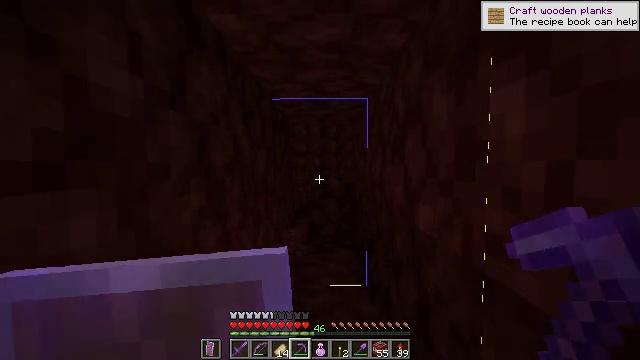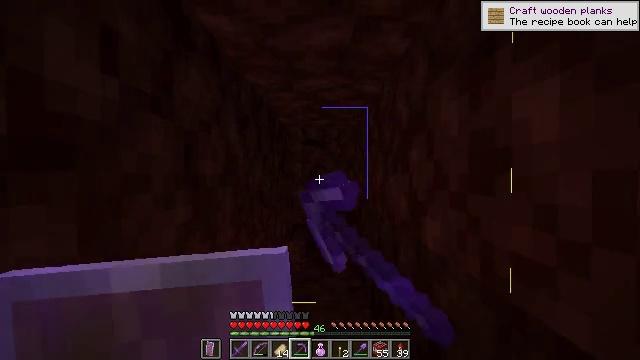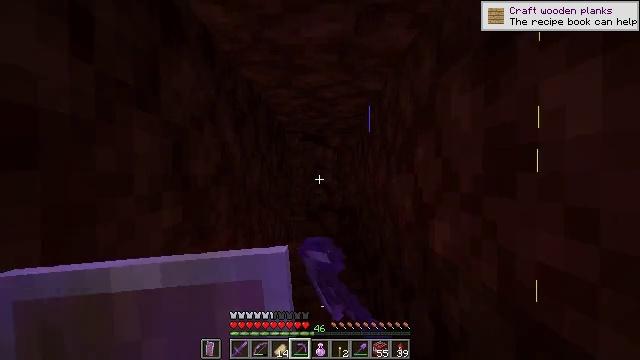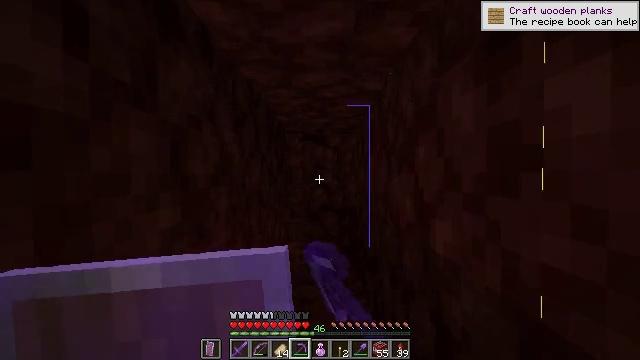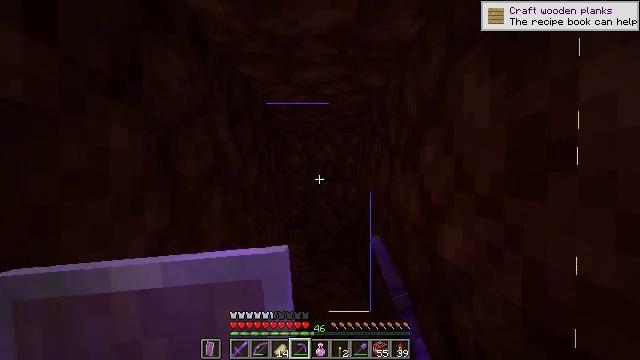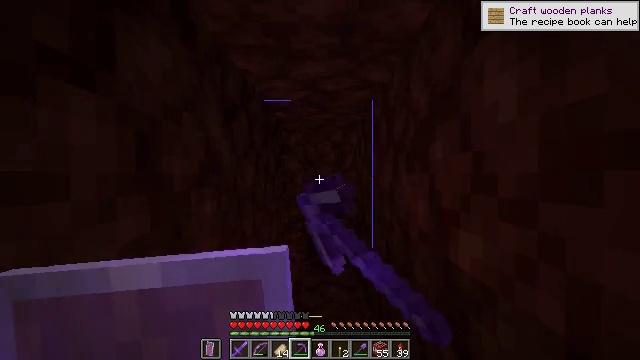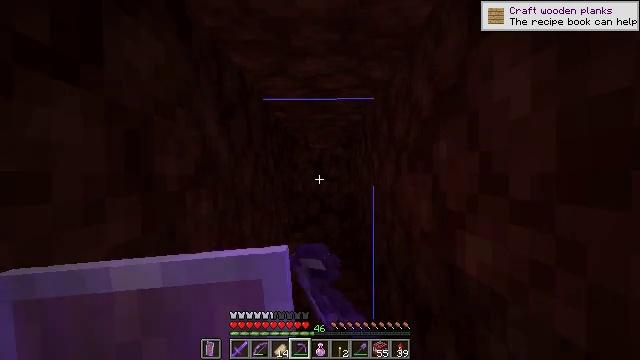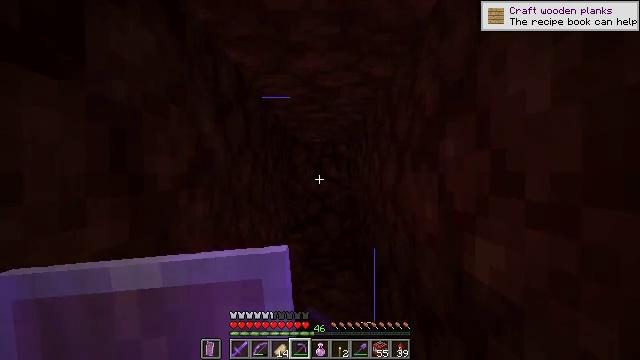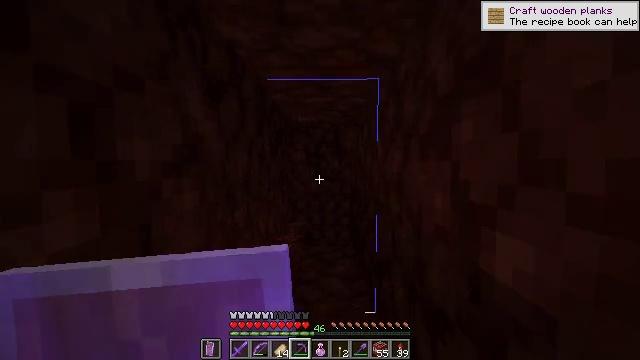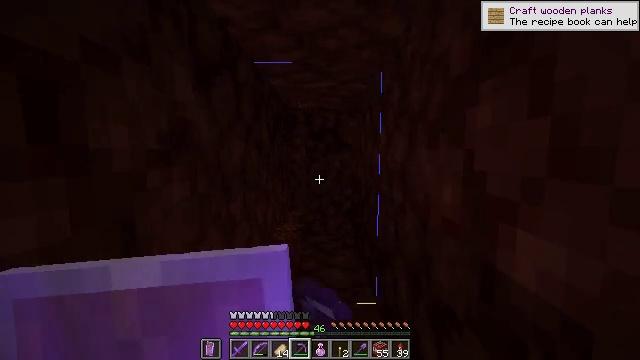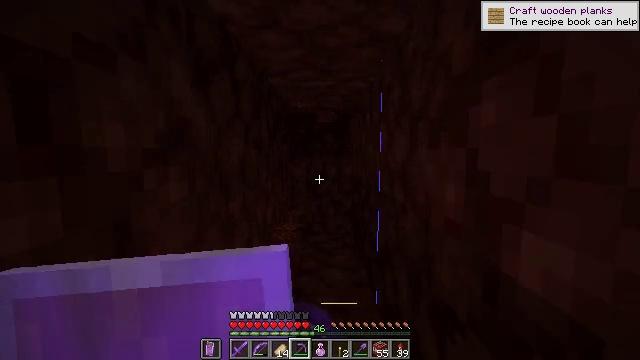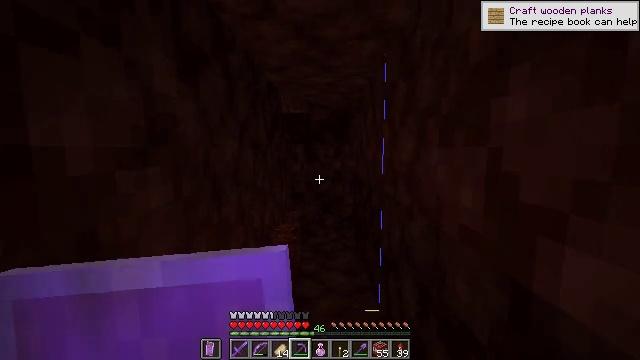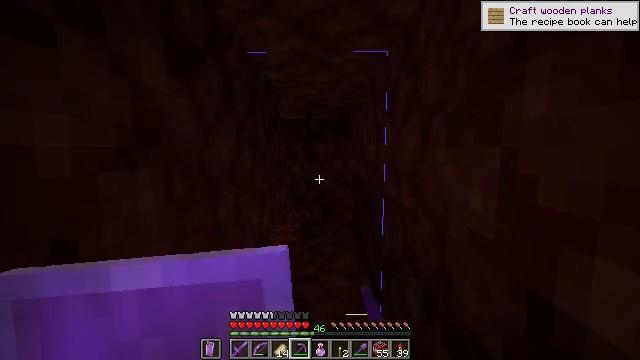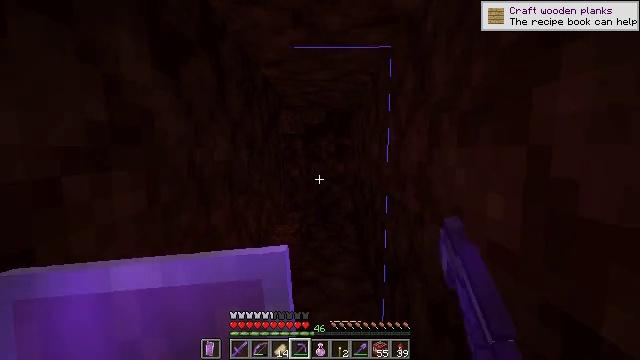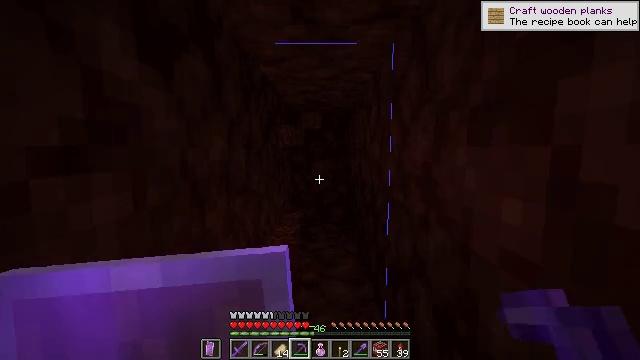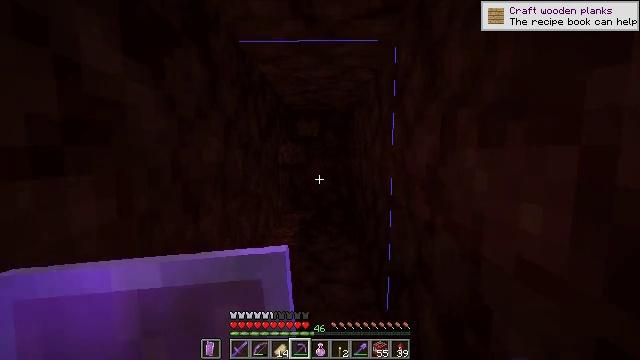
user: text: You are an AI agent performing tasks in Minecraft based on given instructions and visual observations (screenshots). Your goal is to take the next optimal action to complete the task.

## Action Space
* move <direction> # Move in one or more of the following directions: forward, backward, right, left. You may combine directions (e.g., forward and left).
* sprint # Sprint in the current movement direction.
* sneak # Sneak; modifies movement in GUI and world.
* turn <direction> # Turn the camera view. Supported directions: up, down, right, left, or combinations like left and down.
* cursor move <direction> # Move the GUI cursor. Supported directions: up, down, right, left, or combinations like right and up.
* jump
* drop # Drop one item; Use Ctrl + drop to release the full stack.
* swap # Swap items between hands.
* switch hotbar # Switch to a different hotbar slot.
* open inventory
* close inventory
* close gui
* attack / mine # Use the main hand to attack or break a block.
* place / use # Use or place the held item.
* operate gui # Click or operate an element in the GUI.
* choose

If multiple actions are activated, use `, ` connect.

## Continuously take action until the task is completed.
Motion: motion action
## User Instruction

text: Break the netherrack block.
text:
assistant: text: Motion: move forward, sneak, turn up, attack / mine
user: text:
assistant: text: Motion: move forward, sneak, attack / mine
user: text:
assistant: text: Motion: move forward, sneak, attack / mine
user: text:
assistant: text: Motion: move forward, sneak, attack / mine
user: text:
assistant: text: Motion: move forward, sneak, attack / mine
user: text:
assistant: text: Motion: move forward, sneak, attack / mine
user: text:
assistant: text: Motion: move forward, sneak, attack / mine
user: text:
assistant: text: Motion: move forward, sneak, turn down, attack / mine
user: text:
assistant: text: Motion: move forward, sneak, turn down, attack / mine
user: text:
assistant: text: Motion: move forward, sneak, attack / mine
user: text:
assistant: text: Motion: move forward, sneak, attack / mine
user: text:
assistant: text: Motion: move forward, sneak, attack / mine
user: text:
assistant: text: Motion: move forward, sneak, attack / mine
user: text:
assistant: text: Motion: move forward, sneak, attack / mine
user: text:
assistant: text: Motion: move forward, sneak, attack / mine
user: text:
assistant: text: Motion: move forward, sneak, attack / mine
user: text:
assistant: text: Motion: move forward, sneak, attack / mine
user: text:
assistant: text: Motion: move forward, sneak, turn up, attack / mine
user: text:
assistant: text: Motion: move forward, sneak, turn up, attack / mine
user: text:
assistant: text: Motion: move forward, sneak, turn up, attack / mine
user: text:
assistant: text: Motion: move forward, sneak, attack / mine
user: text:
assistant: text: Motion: move forward, sneak, attack / mine
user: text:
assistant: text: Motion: move forward, sneak, attack / mine
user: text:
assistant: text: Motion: move forward, sneak, attack / mine
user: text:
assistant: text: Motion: move forward, sneak, attack / mine
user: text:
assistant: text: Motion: move forward, sneak, attack / mine
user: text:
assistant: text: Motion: move forward, sneak, turn left and down, attack / mine
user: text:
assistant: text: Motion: move forward, sneak, turn down, attack / mine
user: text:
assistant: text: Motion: move forward, sneak, attack / mine
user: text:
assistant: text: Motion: move forward, sneak, attack / mine